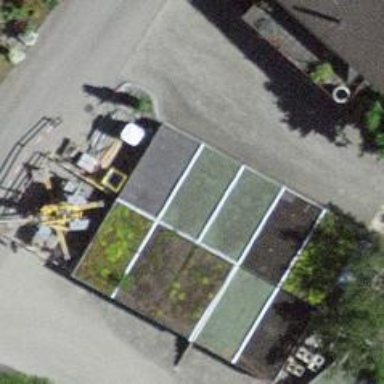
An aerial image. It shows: Garage building.